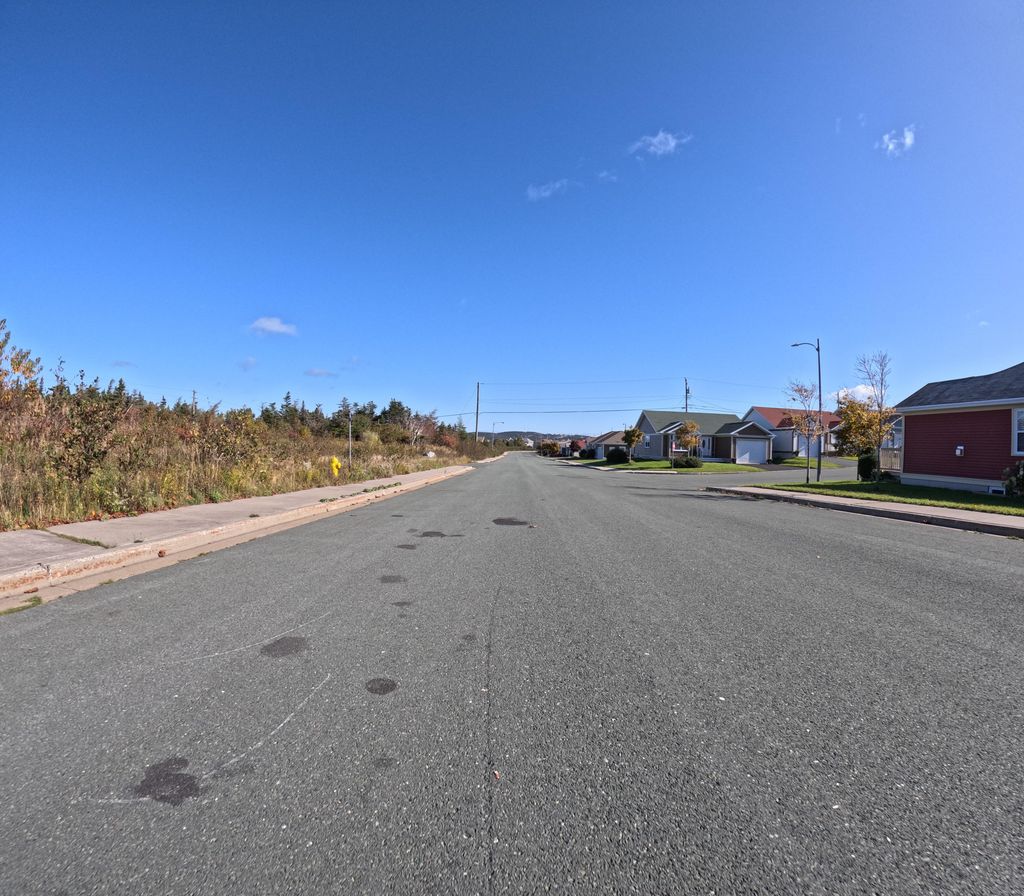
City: st_johns